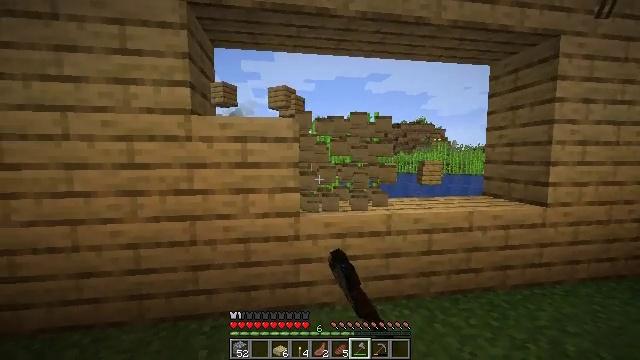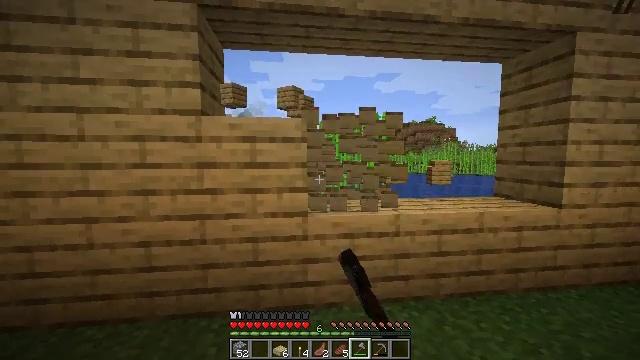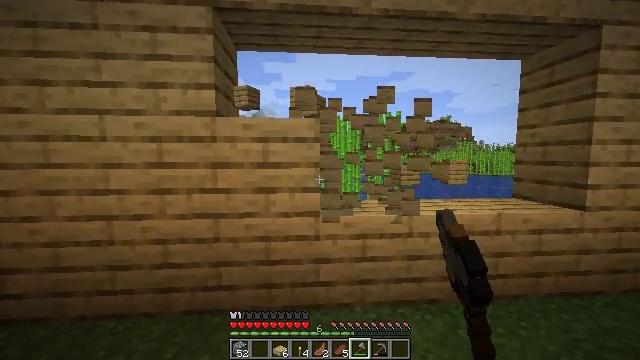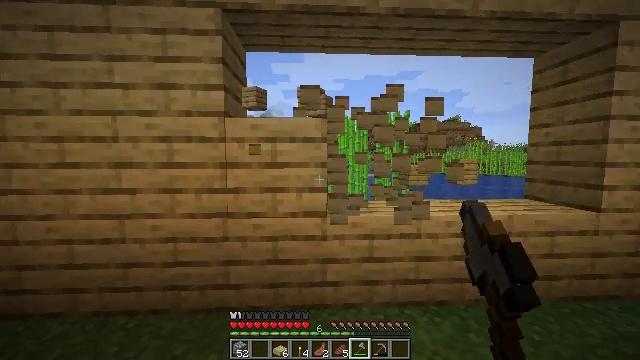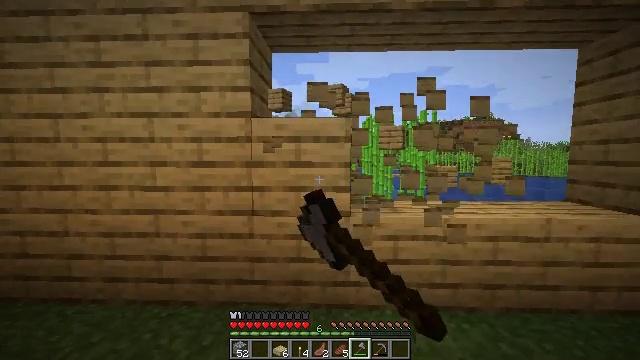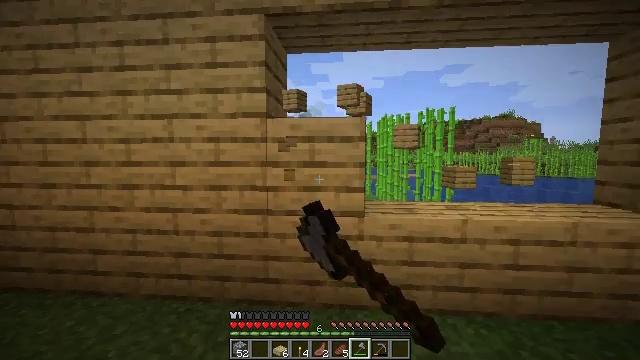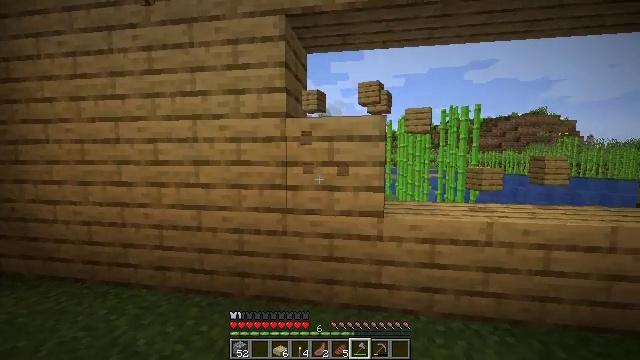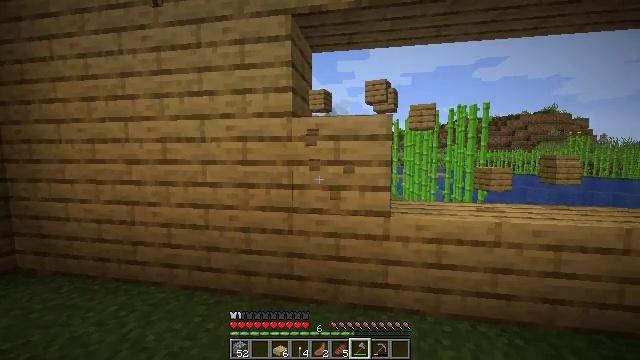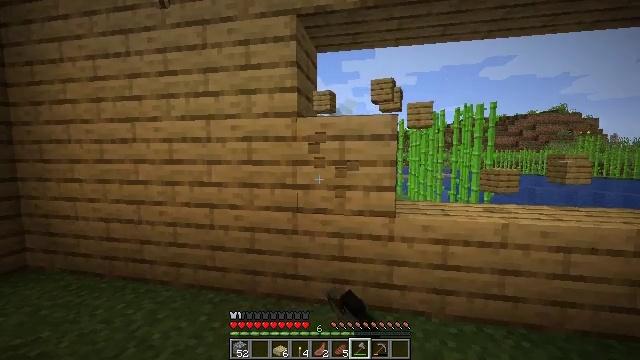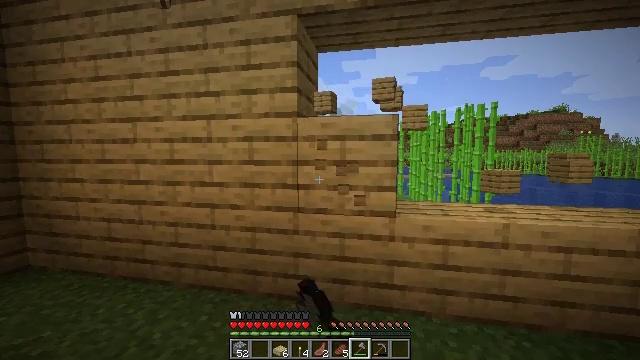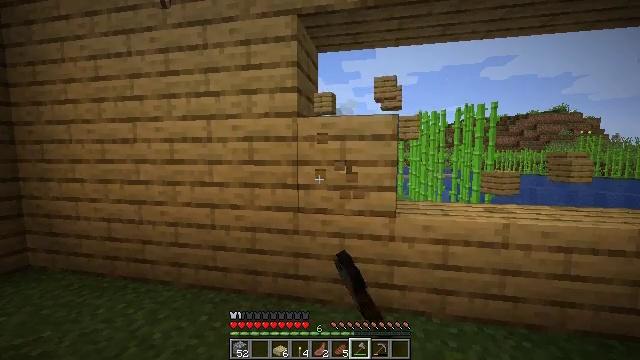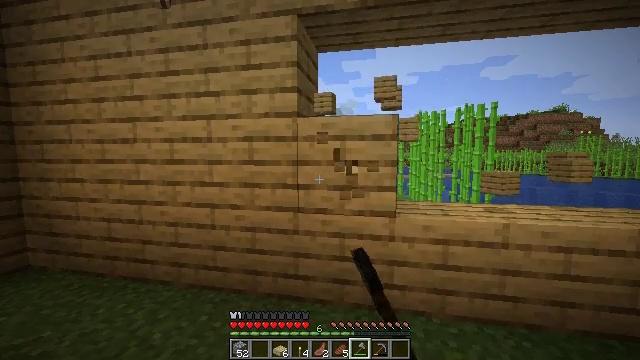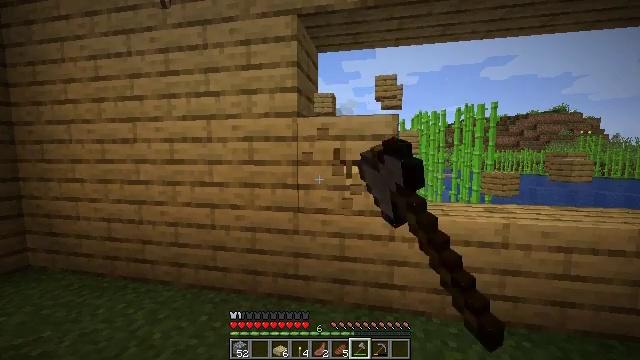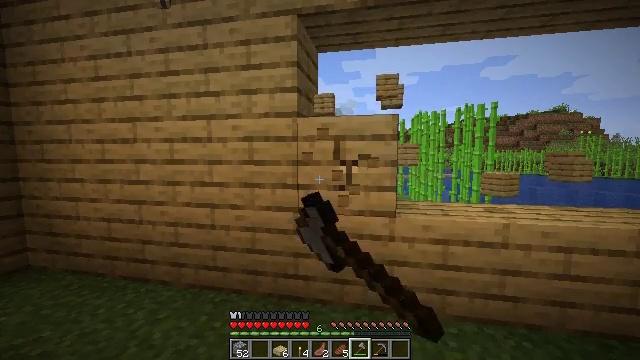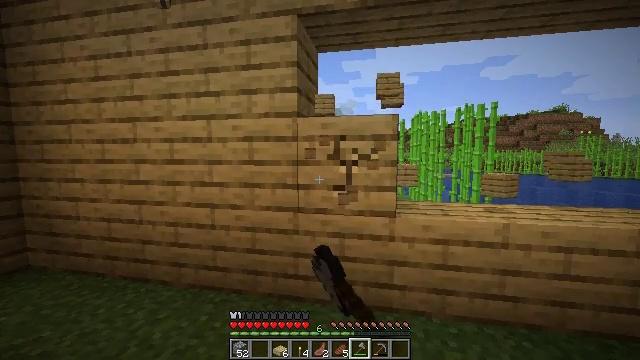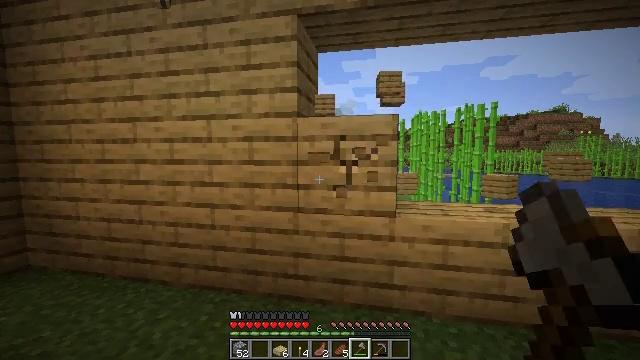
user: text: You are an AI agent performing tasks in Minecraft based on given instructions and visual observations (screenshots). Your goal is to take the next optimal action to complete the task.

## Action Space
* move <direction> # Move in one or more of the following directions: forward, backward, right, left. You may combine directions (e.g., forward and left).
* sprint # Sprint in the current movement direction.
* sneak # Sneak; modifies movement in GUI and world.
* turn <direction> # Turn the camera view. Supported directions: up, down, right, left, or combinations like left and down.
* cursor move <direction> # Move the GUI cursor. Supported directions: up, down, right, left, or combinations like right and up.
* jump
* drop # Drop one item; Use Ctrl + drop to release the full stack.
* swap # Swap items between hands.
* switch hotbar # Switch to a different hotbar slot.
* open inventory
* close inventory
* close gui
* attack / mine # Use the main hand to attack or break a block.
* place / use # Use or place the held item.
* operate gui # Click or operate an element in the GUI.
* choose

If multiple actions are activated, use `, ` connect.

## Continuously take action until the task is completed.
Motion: motion action
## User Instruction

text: Retrieve oak planks from the wooden block.
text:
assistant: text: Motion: turn left, attack / mine
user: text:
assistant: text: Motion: turn left, attack / mine
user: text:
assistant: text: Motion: turn left, attack / mine
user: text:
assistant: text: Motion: turn left, attack / mine
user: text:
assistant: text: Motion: turn left, attack / mine
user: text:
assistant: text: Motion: turn left, attack / mine
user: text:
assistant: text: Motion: turn left, attack / mine
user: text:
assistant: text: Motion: turn left, attack / mine
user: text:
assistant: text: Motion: attack / mine
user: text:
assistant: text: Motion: attack / mine
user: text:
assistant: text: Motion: attack / mine
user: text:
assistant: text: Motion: attack / mine
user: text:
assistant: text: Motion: attack / mine
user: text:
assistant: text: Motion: attack / mine
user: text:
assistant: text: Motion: attack / mine
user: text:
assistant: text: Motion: attack / mine
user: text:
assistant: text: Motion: attack / mine
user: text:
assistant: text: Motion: attack / mine
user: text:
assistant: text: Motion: attack / mine
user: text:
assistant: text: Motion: attack / mine
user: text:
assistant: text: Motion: attack / mine
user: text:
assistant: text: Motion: attack / mine
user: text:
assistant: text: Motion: attack / mine
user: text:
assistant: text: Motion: attack / mine
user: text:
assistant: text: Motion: attack / mine
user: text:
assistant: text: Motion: attack / mine
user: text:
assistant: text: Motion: turn left, attack / mine
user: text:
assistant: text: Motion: turn left
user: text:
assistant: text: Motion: turn left
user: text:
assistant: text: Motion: turn left